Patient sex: M
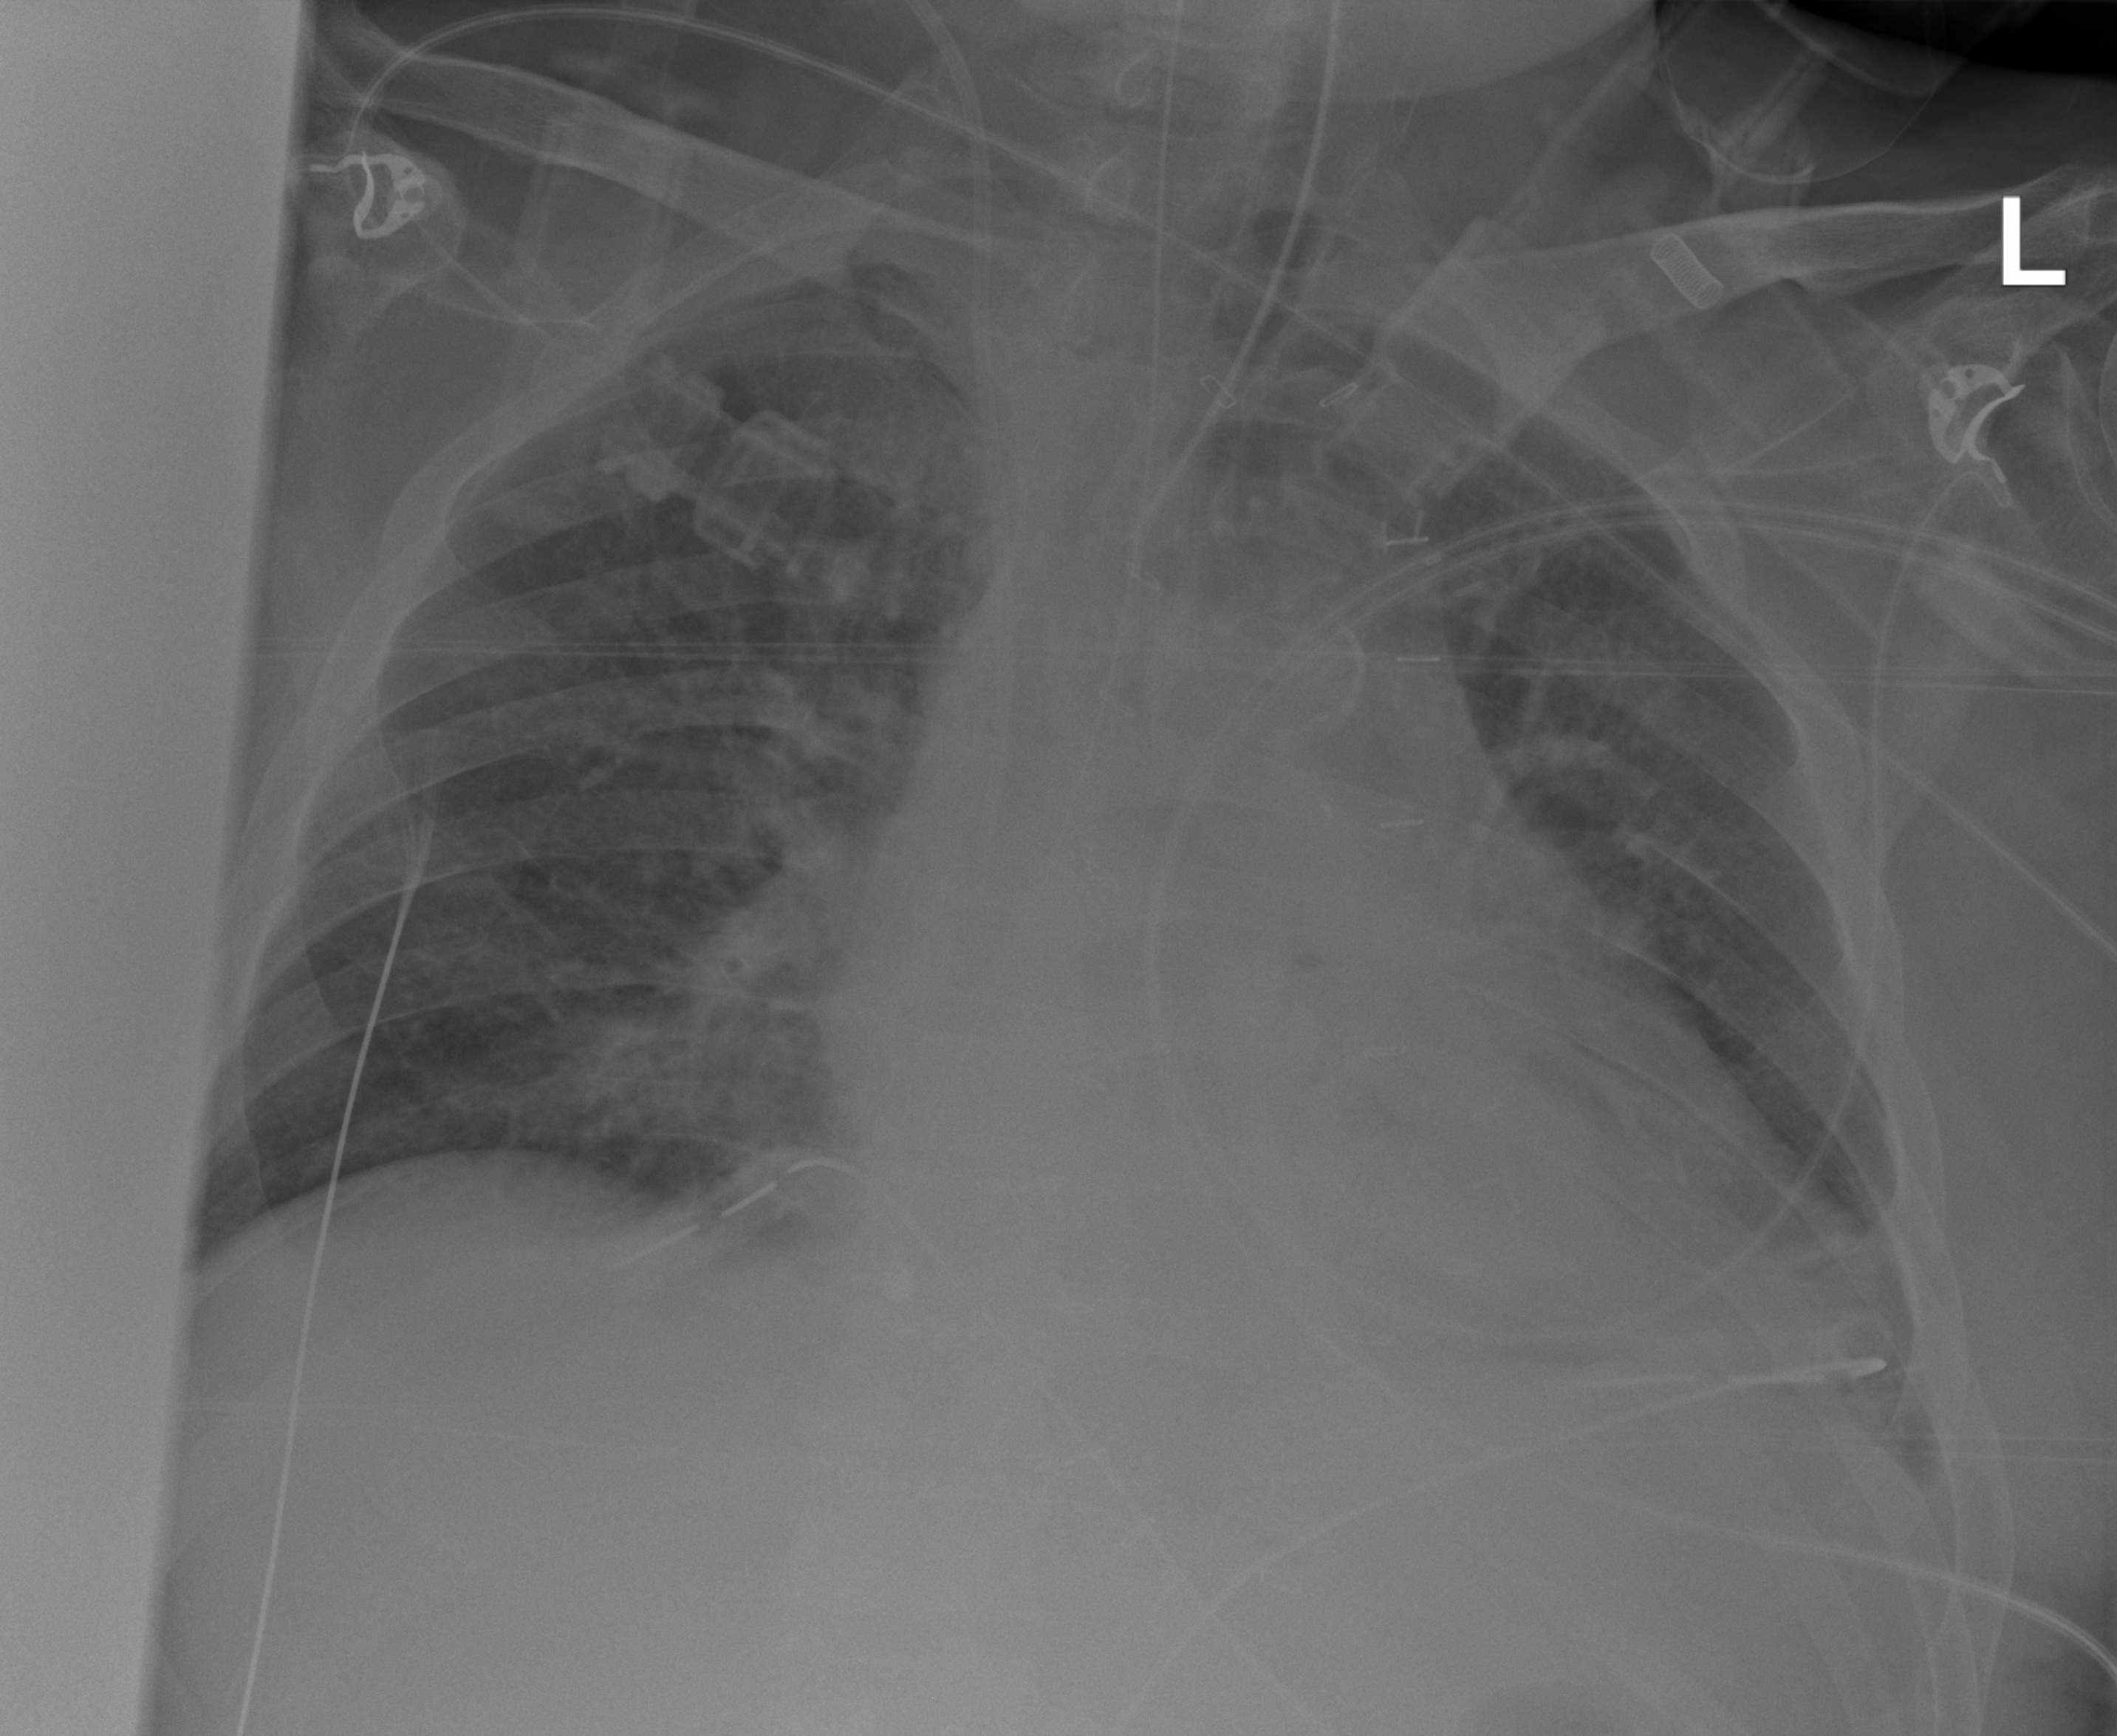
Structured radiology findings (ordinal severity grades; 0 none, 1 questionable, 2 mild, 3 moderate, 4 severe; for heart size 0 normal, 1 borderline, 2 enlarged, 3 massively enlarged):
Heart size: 2
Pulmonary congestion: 2
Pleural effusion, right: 0
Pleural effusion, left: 0
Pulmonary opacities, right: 2
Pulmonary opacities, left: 2
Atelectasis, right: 0
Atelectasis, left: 2